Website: bh-photo
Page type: gifting
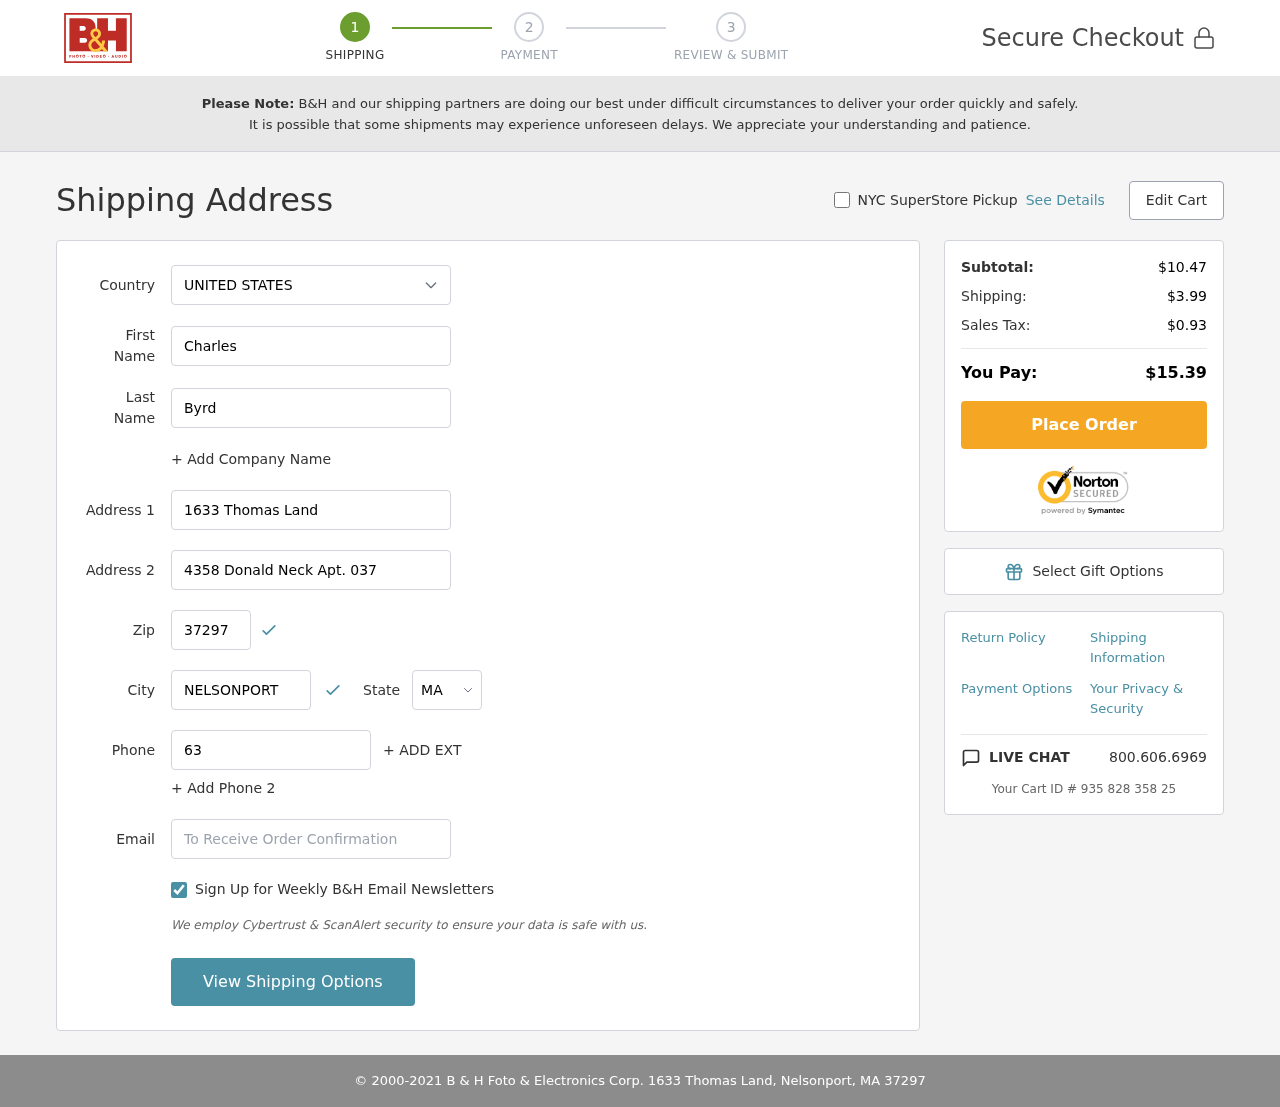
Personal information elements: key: PII_CITY
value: Nelsonport
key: PII_COUNTRY
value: United States
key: PII_EMAIL
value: cbyrd@yahoo.com
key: PII_FIRSTNAME
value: Charles
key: PII_LASTNAME
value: Byrd
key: PII_PHONE
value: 6346987333
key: PII_POSTCODE
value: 37297
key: PII_STATE_ABBR
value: MA
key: PII_STREET
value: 1633 Thomas Land
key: PII_STREET2
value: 4358 Donald Neck Apt. 037
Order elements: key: ORDER_SUBTOTAL
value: $10.47
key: ORDER_SHIPPING_COST
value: $3.99
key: ORDER_TAX
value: $0.93
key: ORDER_TOTAL
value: $15.39
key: ORDER_ID
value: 935 828 358 25